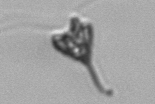
Label: Pyramimonas_longicauda